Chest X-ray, AP view. Patient: 21 years old, sex M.
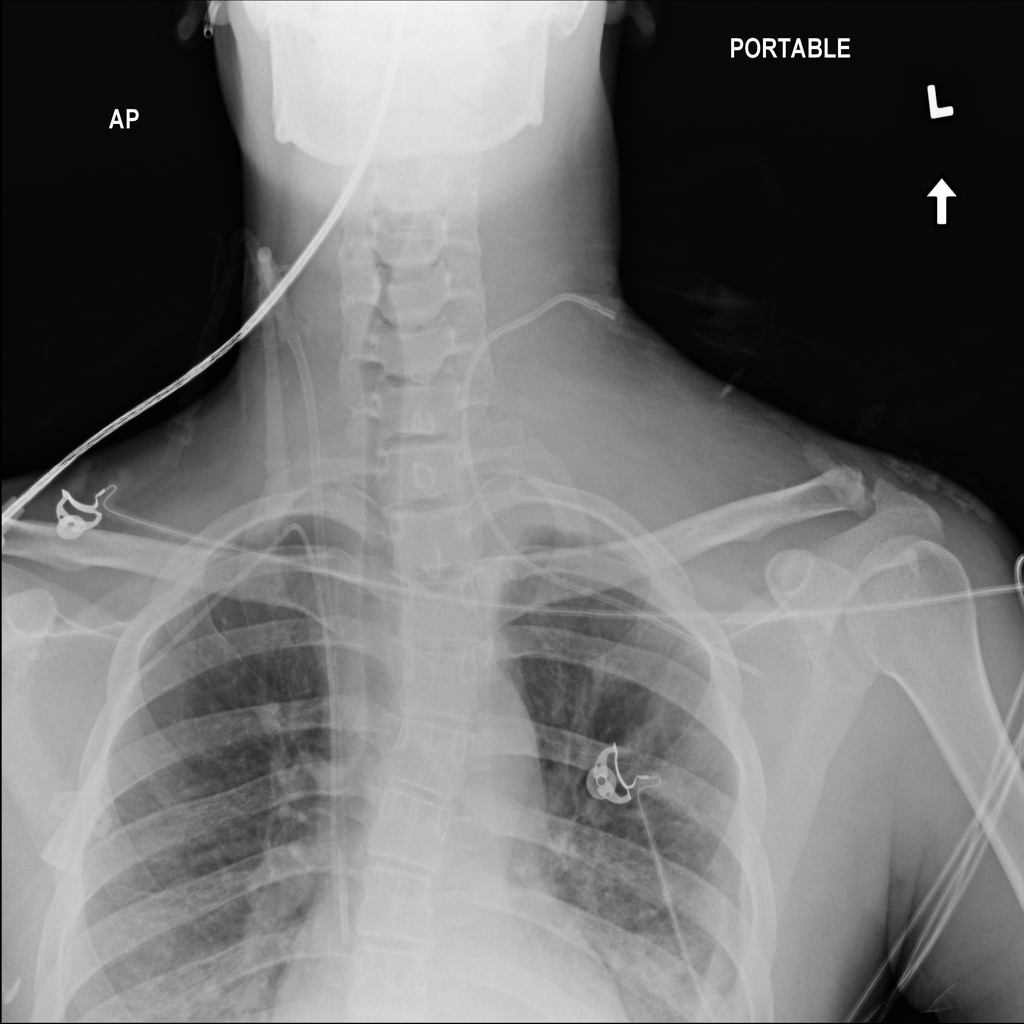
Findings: Pleural_Thickening